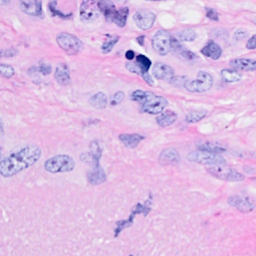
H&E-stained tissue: Breast